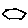
Label: hexagon